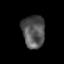
Tissue: lung
Cell type: T cells
Senescence score: 0.2426
Nuclear area (px): 724
Mean DAPI intensity: 83.3